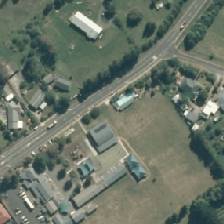
Land cover: urban_build_up